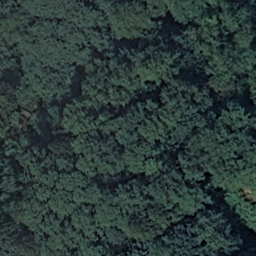
Label: forest